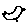
Label: bird